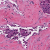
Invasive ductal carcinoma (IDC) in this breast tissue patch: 0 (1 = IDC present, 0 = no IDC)